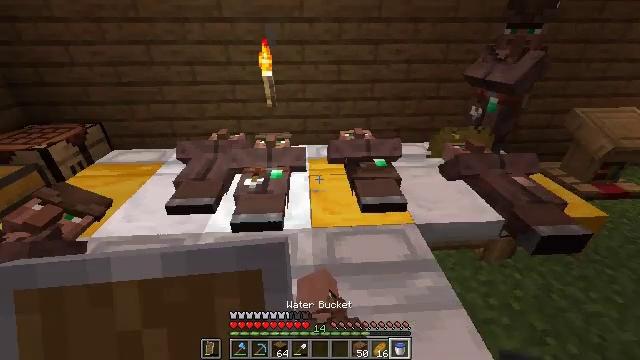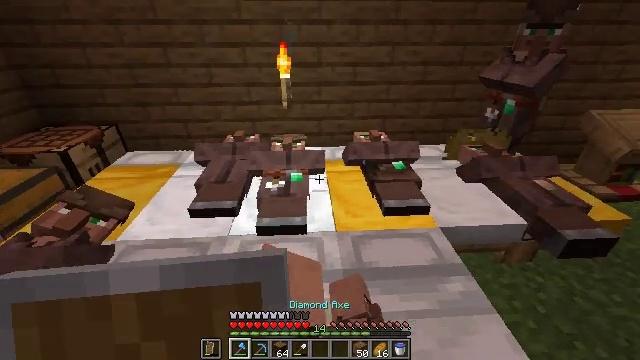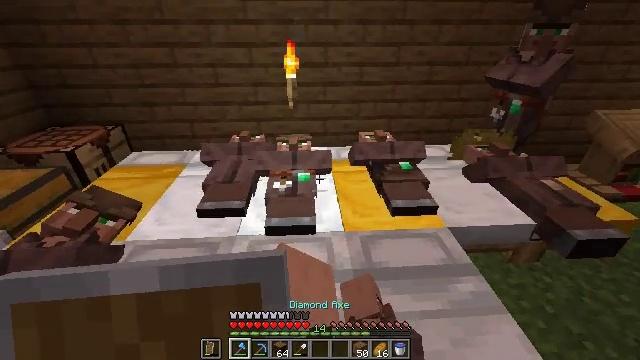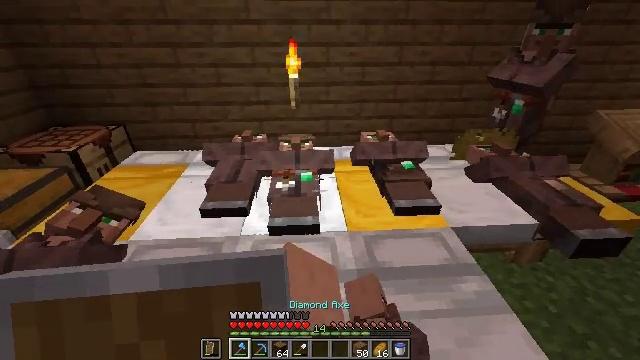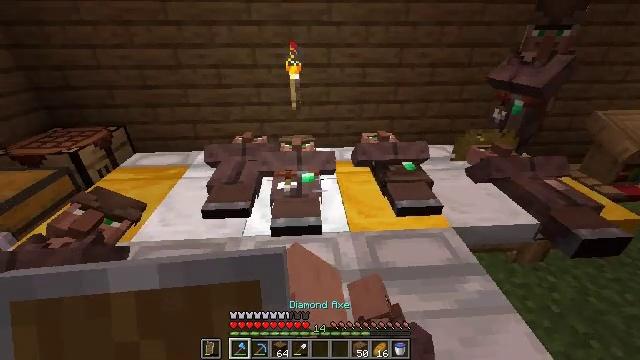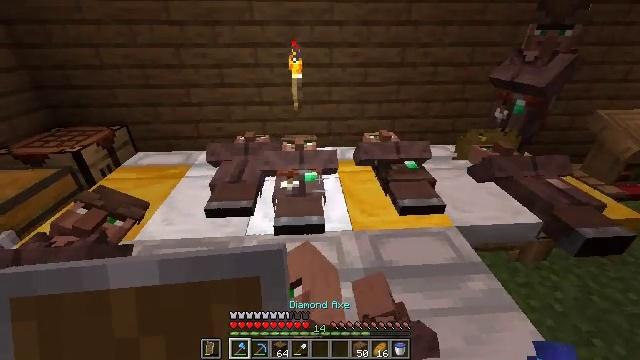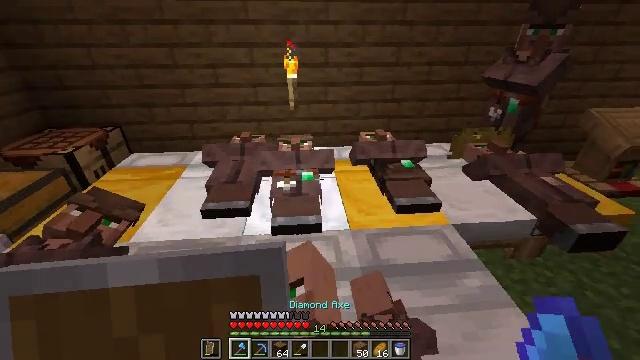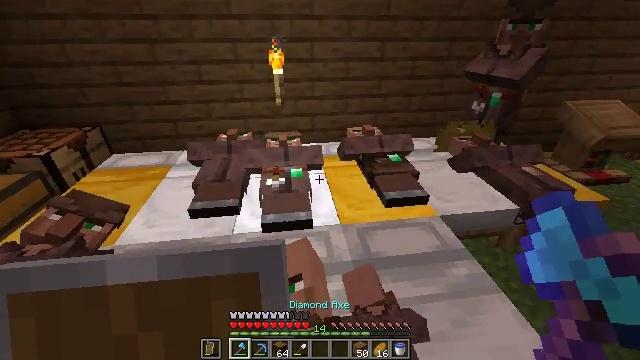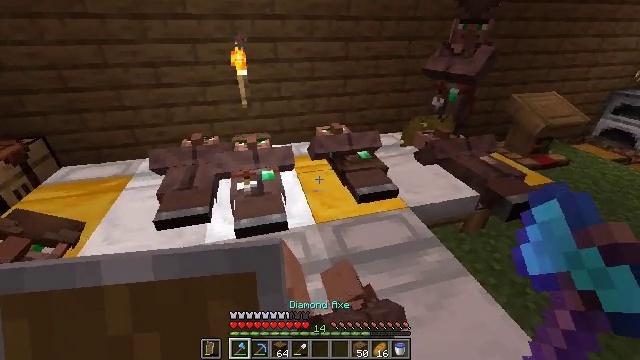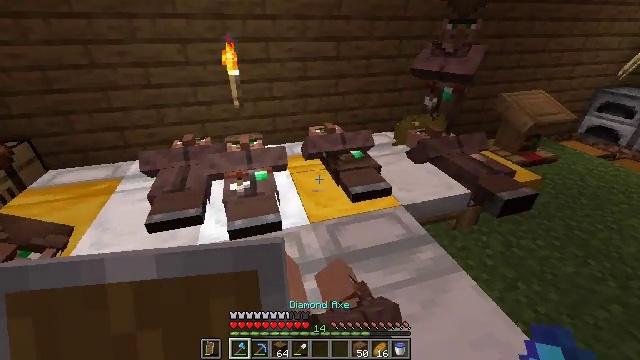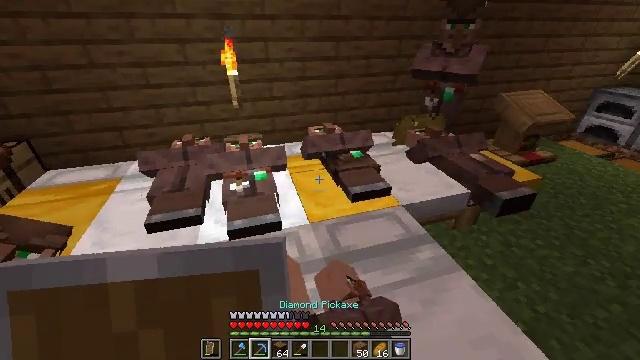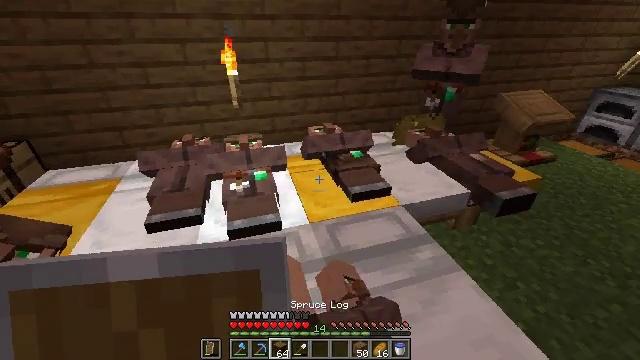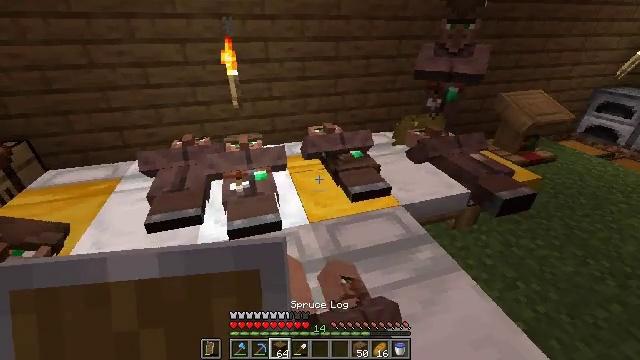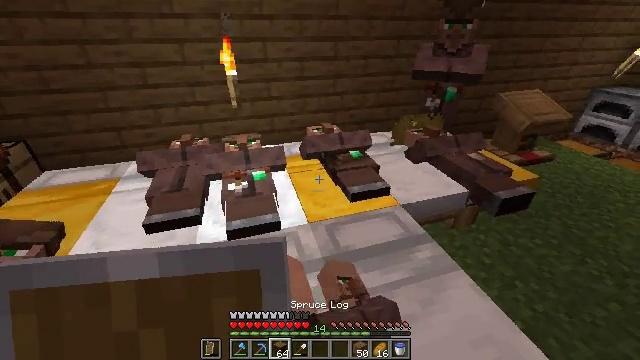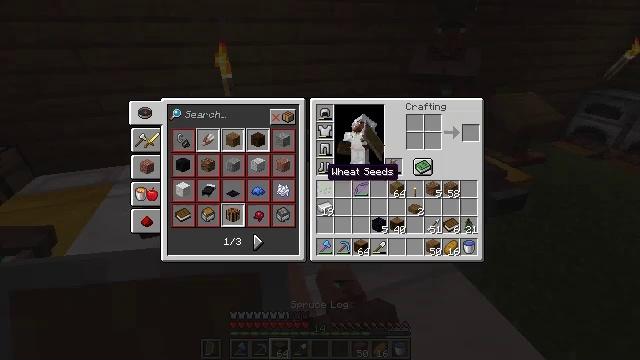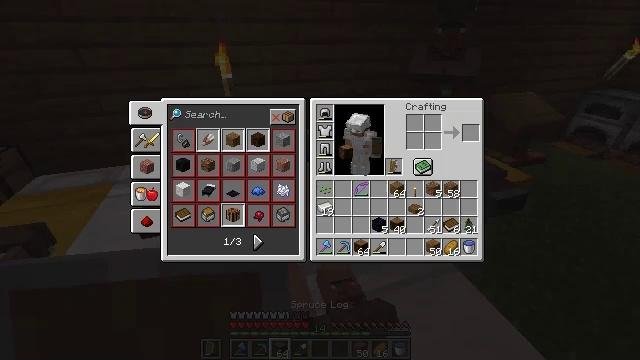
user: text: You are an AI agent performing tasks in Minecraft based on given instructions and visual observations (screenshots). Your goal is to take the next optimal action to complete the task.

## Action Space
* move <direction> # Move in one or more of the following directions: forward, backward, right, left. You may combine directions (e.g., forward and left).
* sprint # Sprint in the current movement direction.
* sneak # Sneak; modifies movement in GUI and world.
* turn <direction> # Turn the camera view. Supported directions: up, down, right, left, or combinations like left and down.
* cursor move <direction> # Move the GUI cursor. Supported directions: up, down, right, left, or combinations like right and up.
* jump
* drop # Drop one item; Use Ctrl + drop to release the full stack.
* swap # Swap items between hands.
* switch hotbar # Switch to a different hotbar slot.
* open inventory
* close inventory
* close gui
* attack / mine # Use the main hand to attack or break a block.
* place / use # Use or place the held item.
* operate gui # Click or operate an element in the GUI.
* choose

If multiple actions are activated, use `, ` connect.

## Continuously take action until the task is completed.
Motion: motion action
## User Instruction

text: Craft a spruce boat in the crafting table with spruce planks.
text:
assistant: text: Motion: move left
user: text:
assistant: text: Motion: no_op
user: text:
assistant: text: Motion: no_op
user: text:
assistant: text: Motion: no_op
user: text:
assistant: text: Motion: no_op
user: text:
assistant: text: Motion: turn right
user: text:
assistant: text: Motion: turn right
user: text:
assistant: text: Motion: turn right
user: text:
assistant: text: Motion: turn right
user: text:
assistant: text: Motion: no_op
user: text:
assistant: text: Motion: no_op
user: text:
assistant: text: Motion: no_op
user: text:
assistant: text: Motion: no_op
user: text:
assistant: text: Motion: open inventory
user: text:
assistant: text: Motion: open inventory
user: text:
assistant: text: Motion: cursor move right, open inventory
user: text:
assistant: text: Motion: cursor move right
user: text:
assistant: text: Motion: cursor move right
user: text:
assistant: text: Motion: cursor move right
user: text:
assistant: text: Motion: cursor move right and down
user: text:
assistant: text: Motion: cursor move right
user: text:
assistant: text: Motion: cursor move down
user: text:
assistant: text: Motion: cursor move down
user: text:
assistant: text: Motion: no_op
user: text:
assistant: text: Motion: cursor move left
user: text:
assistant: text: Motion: no_op
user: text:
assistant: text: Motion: no_op
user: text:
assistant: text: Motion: no_op
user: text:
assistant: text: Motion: no_op
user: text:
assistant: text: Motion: no_op